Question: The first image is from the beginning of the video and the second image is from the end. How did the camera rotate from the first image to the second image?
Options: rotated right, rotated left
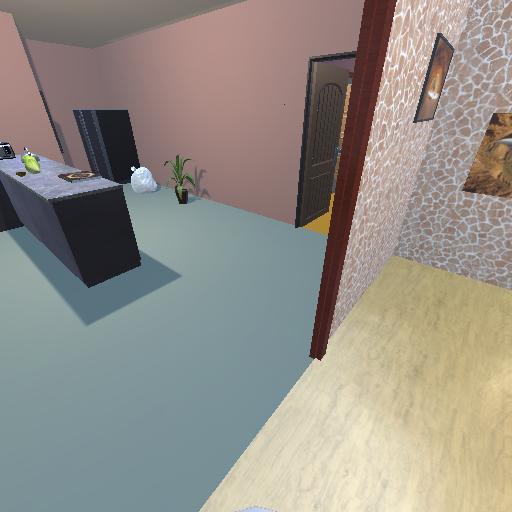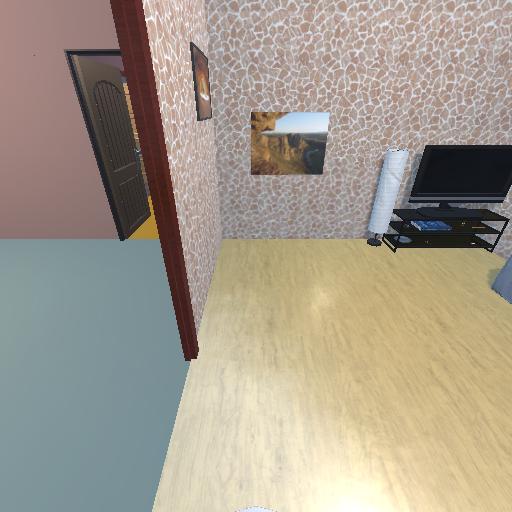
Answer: rotated right